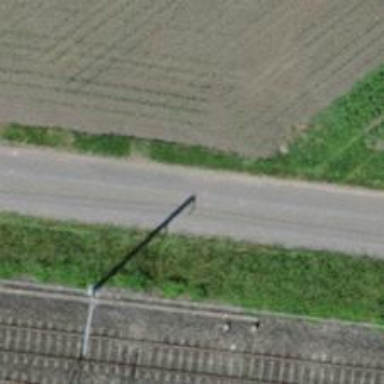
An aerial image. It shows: Unclassified road with grade1 tracktype suitable for agricultural vehicles.